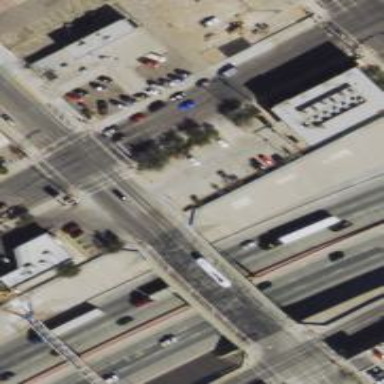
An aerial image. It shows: Tertiary road crossing over tram bridge with embedded rails.